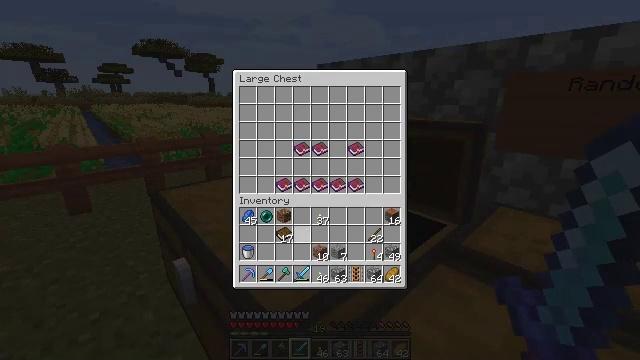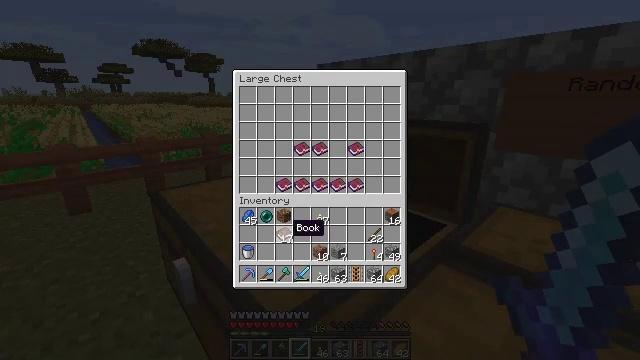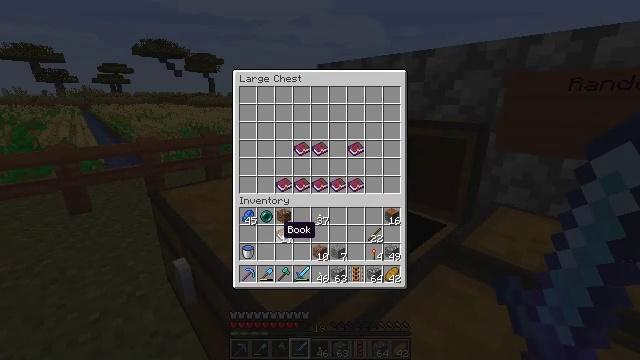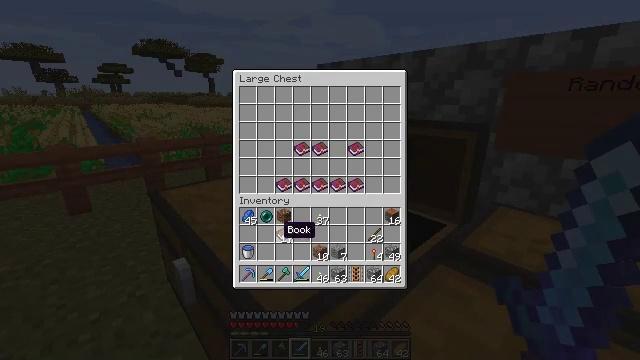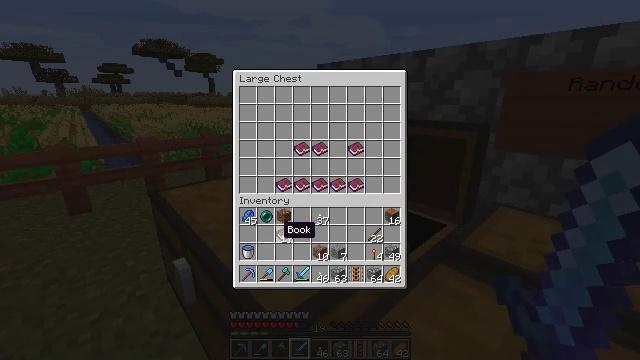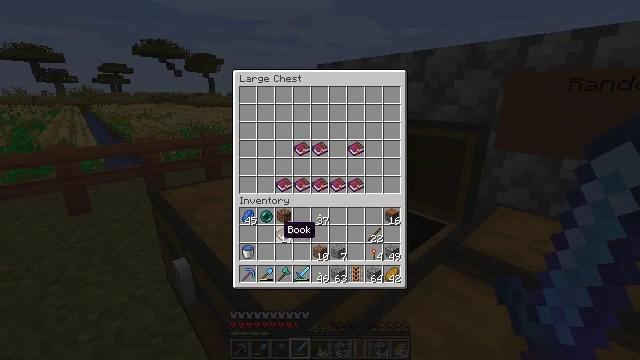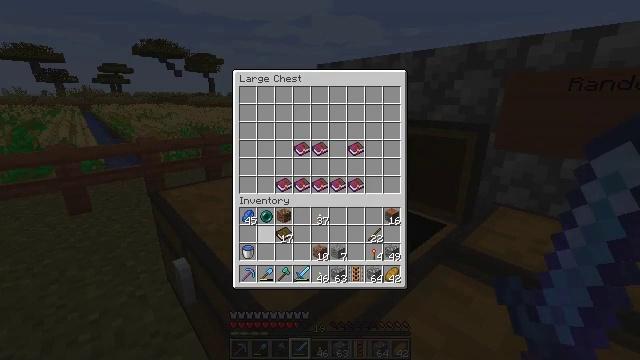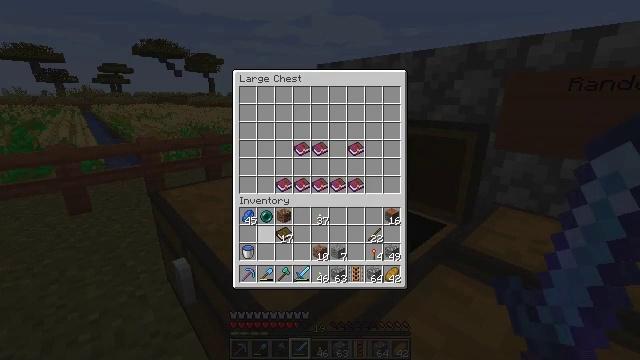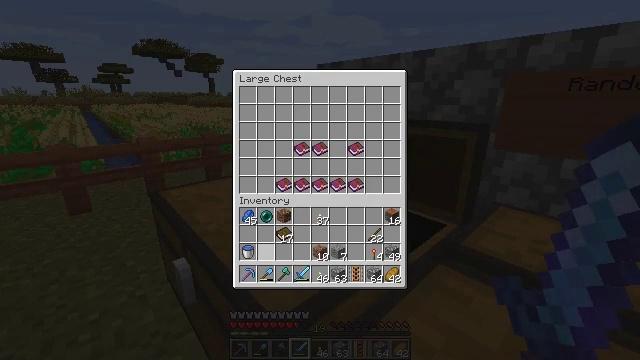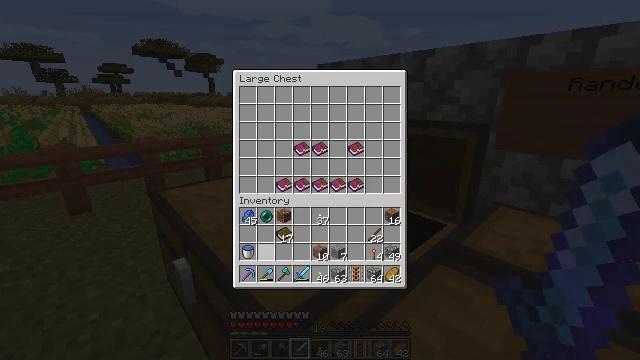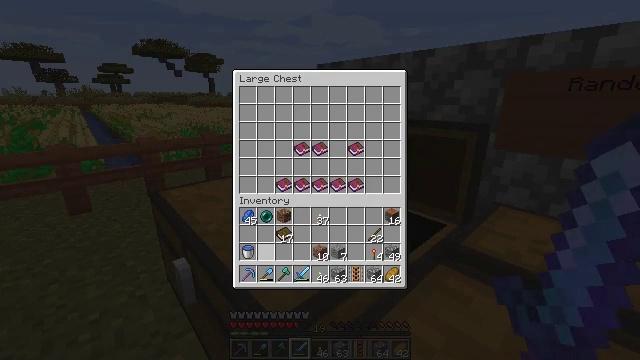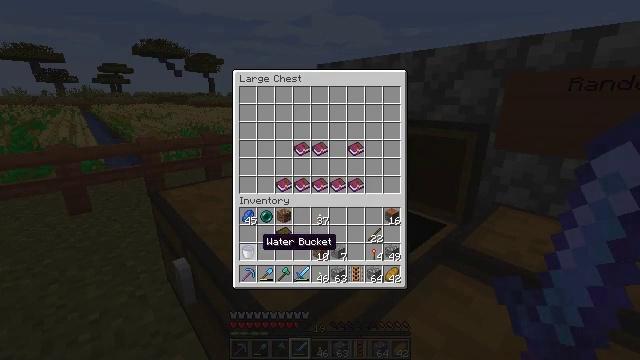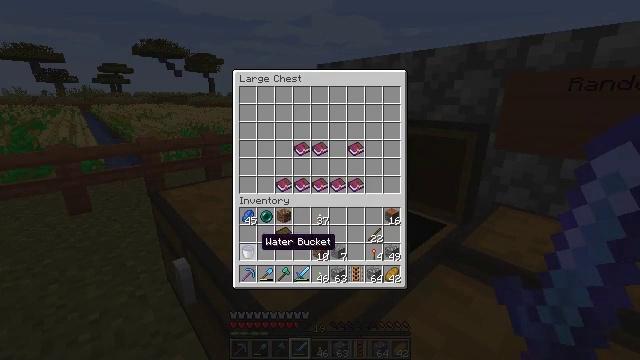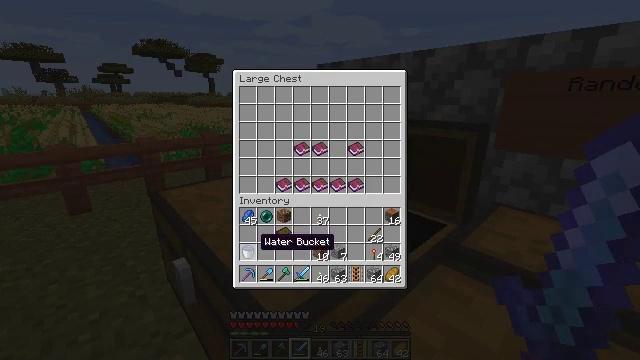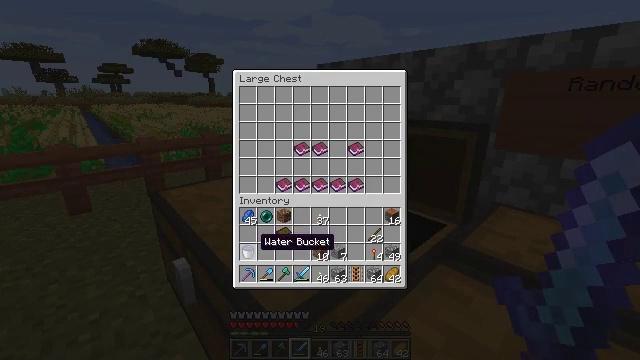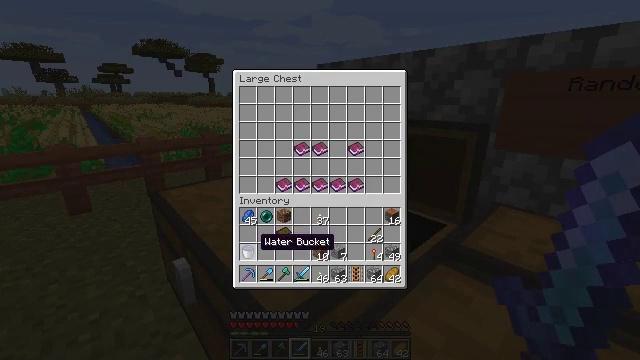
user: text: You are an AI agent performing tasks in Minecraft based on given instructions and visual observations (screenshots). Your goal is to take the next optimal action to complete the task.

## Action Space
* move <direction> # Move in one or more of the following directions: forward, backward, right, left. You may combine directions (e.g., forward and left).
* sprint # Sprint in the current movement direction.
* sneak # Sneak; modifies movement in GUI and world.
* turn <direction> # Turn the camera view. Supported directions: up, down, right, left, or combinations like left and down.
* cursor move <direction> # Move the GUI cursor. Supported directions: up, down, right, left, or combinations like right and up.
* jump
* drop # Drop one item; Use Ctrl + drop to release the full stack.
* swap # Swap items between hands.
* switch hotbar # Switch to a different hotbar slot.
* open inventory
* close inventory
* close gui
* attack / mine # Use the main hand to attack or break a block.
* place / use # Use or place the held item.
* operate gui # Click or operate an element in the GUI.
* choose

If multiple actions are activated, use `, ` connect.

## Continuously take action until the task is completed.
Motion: motion action
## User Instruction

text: Drop a granite.
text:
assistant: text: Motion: sneak, cursor move left
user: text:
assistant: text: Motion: sneak, cursor move left
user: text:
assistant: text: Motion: sneak
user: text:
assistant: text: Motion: sneak
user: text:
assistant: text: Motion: sneak
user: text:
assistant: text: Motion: sneak
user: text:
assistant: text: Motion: sneak
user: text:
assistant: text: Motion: sneak, cursor move left
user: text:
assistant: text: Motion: sneak
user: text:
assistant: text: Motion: sneak
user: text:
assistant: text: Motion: sneak
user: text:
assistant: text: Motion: sneak
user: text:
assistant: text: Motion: sneak
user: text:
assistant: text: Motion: sneak
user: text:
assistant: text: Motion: sneak
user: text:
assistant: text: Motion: sneak
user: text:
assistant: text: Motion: sneak
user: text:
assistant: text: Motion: sneak
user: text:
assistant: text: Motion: sneak
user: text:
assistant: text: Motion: sneak
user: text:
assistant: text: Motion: sneak
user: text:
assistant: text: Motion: sneak
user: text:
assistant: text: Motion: sneak
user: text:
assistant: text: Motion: sneak
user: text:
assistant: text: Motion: sneak, choose
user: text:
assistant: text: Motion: sneak, choose
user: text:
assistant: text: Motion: sneak, choose
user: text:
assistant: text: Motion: sneak
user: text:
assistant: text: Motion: sneak
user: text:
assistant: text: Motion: sneak